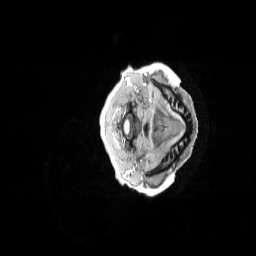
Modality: T1w
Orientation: axial
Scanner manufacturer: siemens
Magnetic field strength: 3 T
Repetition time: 2.3 s
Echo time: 0.0033 s